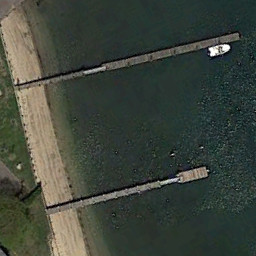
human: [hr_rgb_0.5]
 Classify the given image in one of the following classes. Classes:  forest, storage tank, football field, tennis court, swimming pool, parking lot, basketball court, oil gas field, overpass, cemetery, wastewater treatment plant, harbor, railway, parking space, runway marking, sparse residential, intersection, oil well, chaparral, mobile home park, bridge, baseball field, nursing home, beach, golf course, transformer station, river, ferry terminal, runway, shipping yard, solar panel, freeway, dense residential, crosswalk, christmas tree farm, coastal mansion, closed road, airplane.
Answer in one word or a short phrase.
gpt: ferry terminal